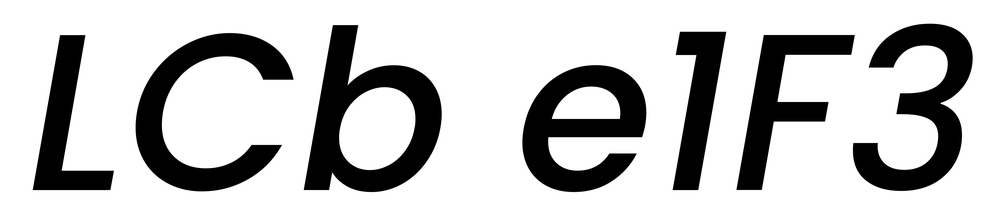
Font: Poppins-MediumItalic